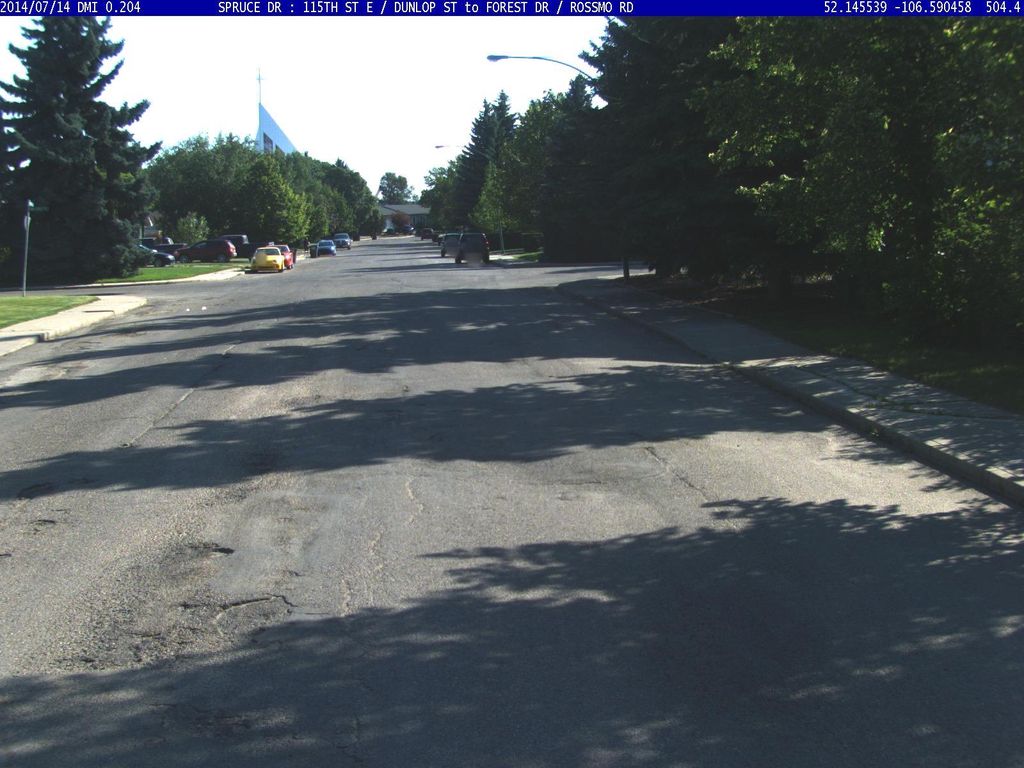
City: saskatoon